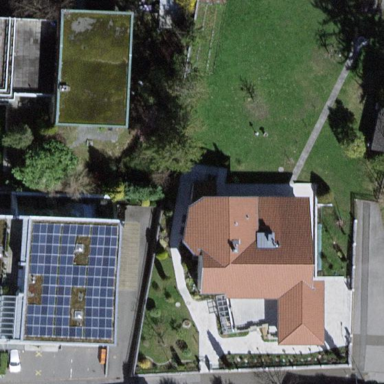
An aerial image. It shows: Detached building.